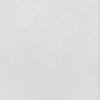
Label: dusty